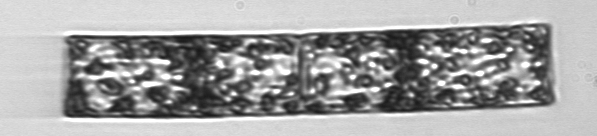
Label: Guinardia_flaccida